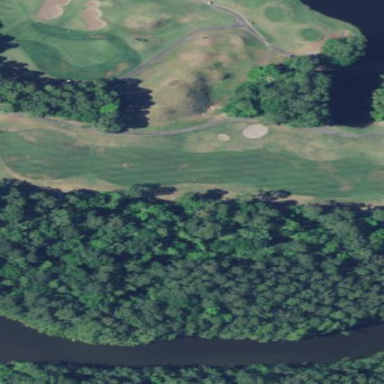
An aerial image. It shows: Golf fairway surrounded by grass.